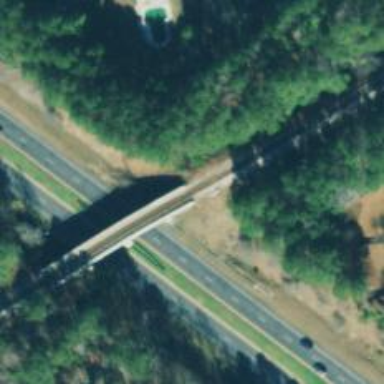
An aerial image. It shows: Railway bridge.